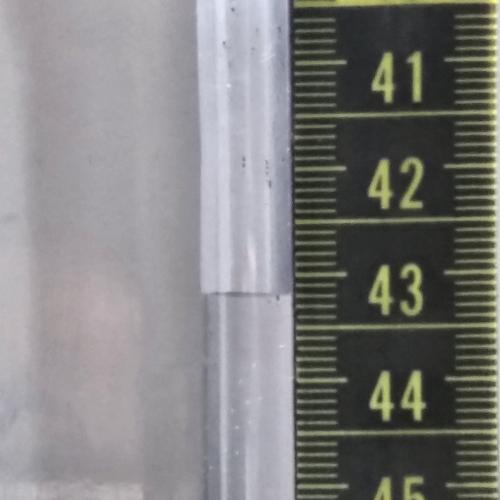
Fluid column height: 43.2 cm